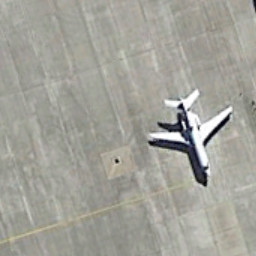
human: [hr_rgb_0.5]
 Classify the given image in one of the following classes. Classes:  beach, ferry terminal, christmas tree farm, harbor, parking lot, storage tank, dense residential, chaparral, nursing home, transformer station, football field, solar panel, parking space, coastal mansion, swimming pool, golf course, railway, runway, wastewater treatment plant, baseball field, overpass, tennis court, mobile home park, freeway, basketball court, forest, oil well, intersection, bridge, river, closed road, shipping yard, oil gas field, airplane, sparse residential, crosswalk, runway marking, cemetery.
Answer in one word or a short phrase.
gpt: airplane